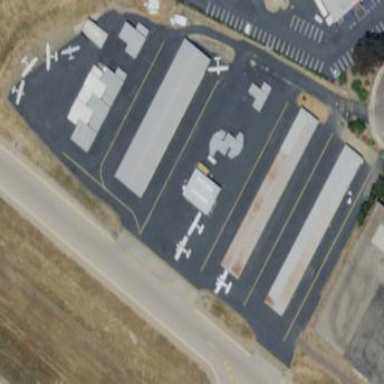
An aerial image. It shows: Asphalt apron at the airport.